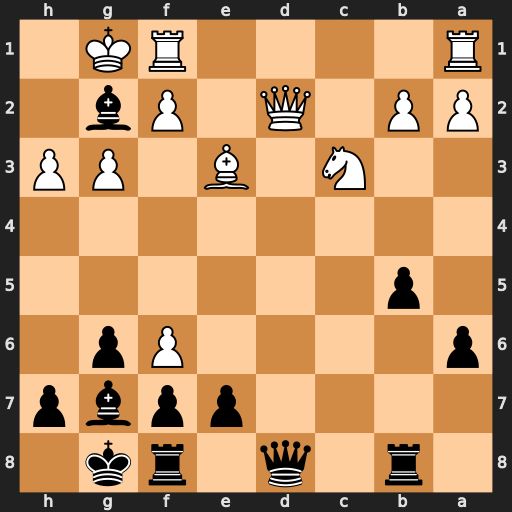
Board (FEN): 1r1q1rk1/4ppbp/p4Pp1/1p6/8/2N1B1PP/PP1Q1Pb1/R4RK1
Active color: b
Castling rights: -
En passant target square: -
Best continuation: Qxd2 Bxd2 Bxf1 fxg7 Rfd8